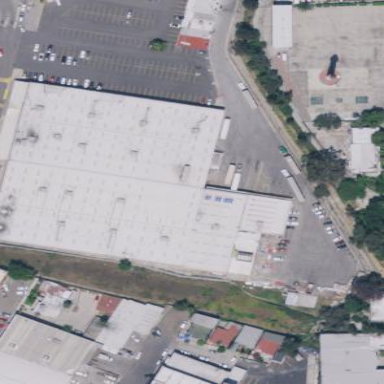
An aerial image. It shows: Wholesale shop housed in building.